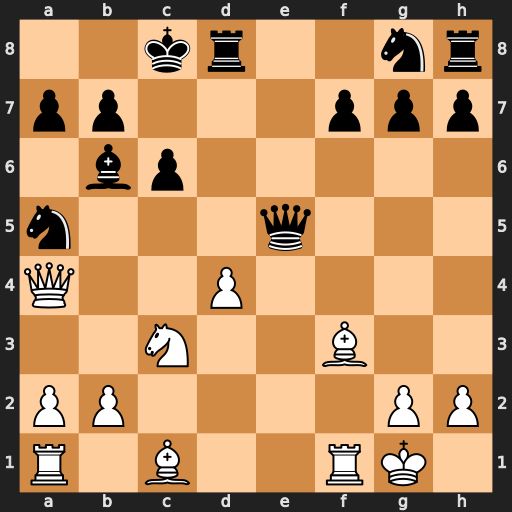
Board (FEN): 2kr2nr/pp3ppp/1bp5/n3q3/Q2P4/2N2B2/PP4PP/R1B2RK1
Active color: w
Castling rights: -
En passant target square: -
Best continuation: Bg4+ Kb8 Bf4 Qxf4 Rxf4